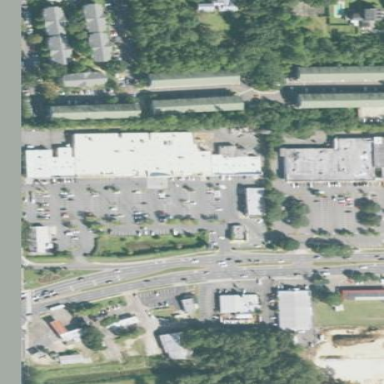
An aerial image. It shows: Retail area.